Aerial crown-view tile of a tropical tree (Barro Colorado Island, Panama), acquired 20250915:
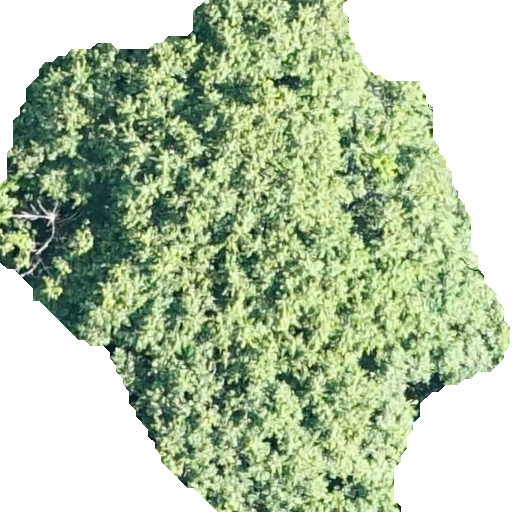
Species: Guarea guidonia
GBIF accepted scientific name: Guarea guidonia
Crown area: 273.725 m²